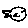
Label: fish